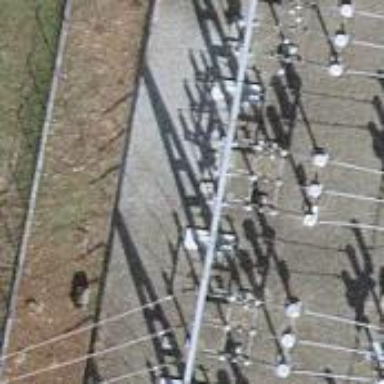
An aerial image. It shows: Insulator used in power equipment.